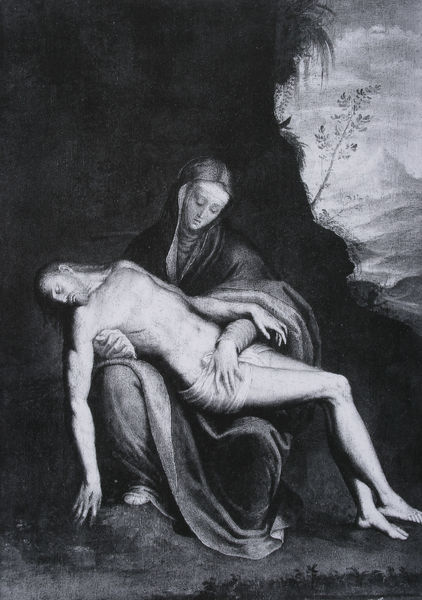
Titel: Pietà
Künstler: Sofonisba Anguissola
Standort: Mailand
Institution: Pinacoteca di Brera
Schlagwörter: baum, berg, blätter, dunkel, gemälde, hand, himmel, kopf, körper, mann, nackt, schatten, umhang, weiß, wolken, wunde, bäume, fluss, landschaft, sitzen, äste, frau, grau, hell, licht, nase, schwarz, skizze, zeichnung, gras, tuch, weg, wiese, wolke, jung, augen, bibel, falten, gesicht, halten, kleidung, leiche, spitze, stein, tod, tot, toter, trauer, öl, ast, erde, ferne, gräser, hügel, strauch, weite, gewand, mantel, sitzend, klassizismus, mutter, paar, blatt, höhle, kontrast, scheitel, traurig, beine, bein, liegen, italien, berge, fels, gebirge, falte, kopftuch, kontrapost, schoß, liegend, foto, fotografie, lendentuch, abschied, zweig, leblos, druck, schwarz weiß, radierung, stich, christus, grab, jesus, jesus christus, kreuzabnahme, kreuzigung, leichnam, ostern, pieta, leid, leiden, mittelalter, andacht, diagonale, zerstört, zentrum, maria, madonna, magdalena, beweinung, heiland, leichnahm, maria magdalena, verschollen, fotographie, tunika, sohn, auferstehung, schutz, farbenspiel, erlöser, zeichung, michelangelo, gekreuzigter, verlust, golgatha, höhlr, kreuzesabnahme, schmerzensmutter, a, leblo